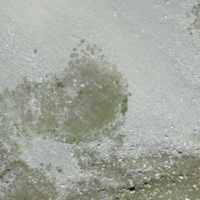
EUNIS habitat code: 48
Species observed at this site:
Jacobaea incana